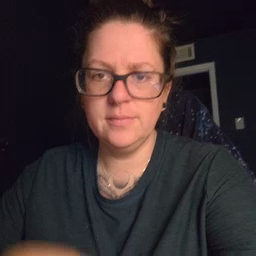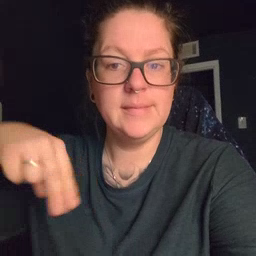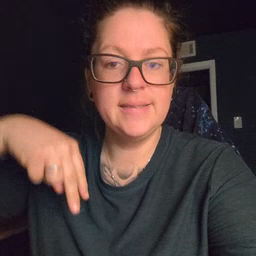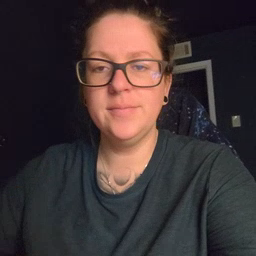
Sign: dance